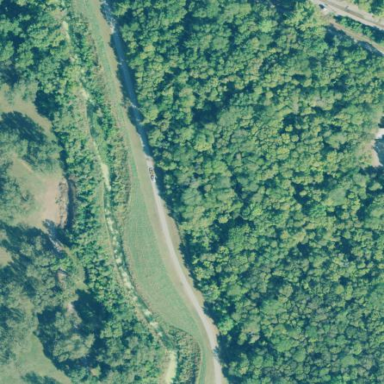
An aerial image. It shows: River flowing through natural landscape.